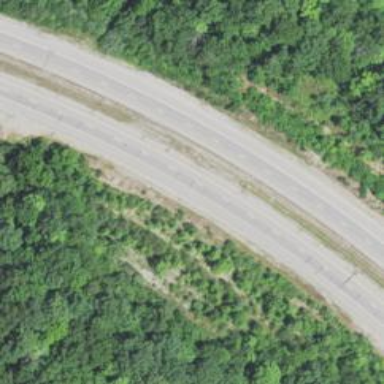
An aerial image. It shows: Motorway.